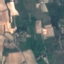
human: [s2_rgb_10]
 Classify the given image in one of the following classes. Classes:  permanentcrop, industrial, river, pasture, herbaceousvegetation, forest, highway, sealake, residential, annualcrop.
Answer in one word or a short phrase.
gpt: PermanentCrop